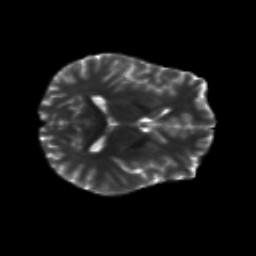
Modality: T2w
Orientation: axial
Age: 27
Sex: male
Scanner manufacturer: siemens
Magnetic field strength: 3 T
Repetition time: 8.8 s
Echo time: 0.085 s